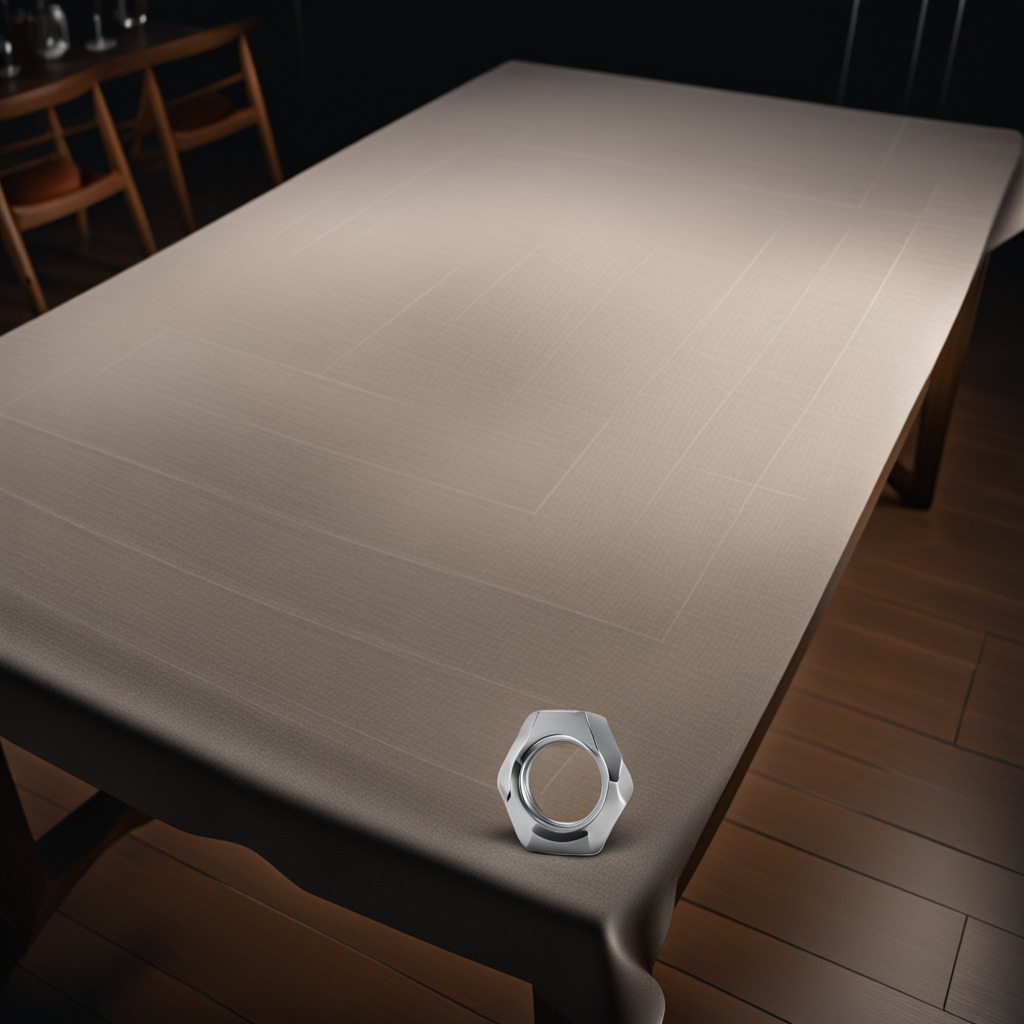
A metal nut lies on a wooden table inside a workshop at night.